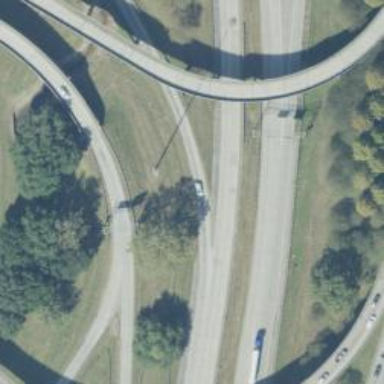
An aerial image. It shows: Expressway with asphalt surface classified as trunk highway.